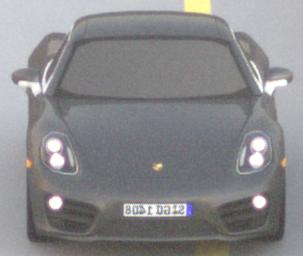
Make: Porsche
Model: Cayman
Detailed model: Cayman (981C)
Model produced from: 2013/03
Model produced until: 2014/04
Doors: 2
Color: gray
Road condition: dry road
Daytime: sunrise or sunset
Contrast: low contrast